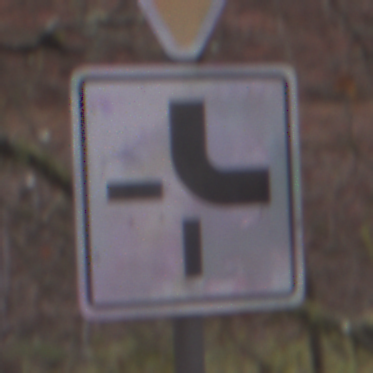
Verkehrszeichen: VerlaufVorfahrtsstrasse4
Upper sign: VorfahrtGewaehren
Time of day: Midday
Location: Outdoor (Nature)
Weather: Overcast
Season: Autumn
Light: Natural